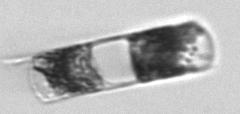
Label: Hemiaulus